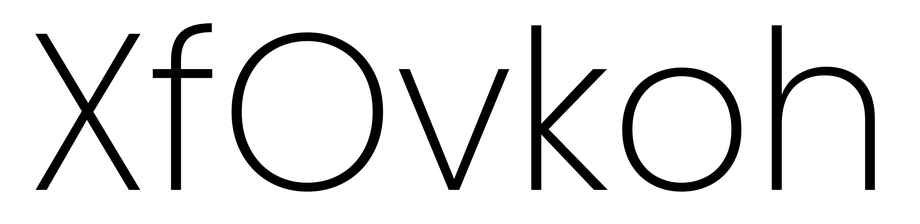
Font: Poppins-ExtraLight